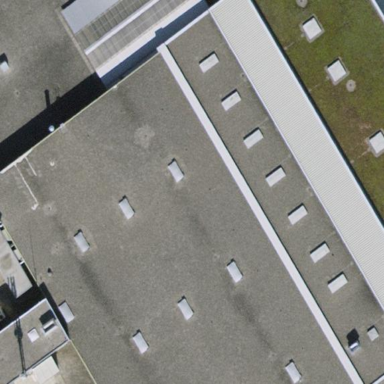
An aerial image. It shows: Industrial building.